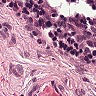
Metastatic tissue present: no